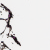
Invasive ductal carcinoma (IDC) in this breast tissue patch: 0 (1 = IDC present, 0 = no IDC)